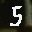
Label: 5